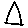
Label: triangle